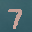
Label: 7